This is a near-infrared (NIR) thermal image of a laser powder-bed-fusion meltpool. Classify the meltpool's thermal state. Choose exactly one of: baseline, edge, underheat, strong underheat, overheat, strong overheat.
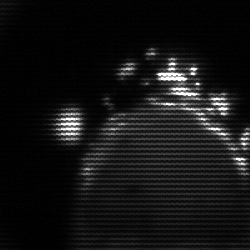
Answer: edge